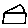
Label: house